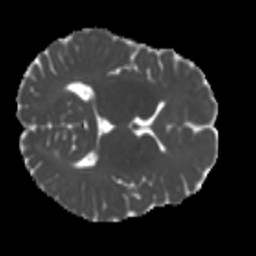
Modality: MD
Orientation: axial
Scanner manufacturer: siemens
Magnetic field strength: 3 T
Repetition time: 4 s
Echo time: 0.0594 s